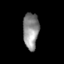
Tissue: skin
Cell type: Epithelial cells
Senescence score: 0.2519
Nuclear area (px): 551
Mean DAPI intensity: 142.739